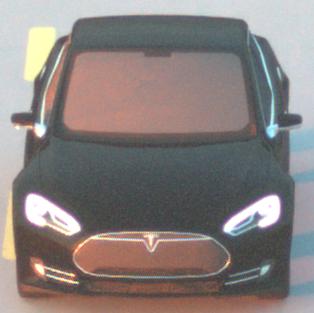
Make: Tesla
Model: Model S 60
Detailed model: Model S
Model produced from: 2013/10
Model produced until: 2014/10
Doors: 5
Color: black
Road condition: dry road
Daytime: sunrise or sunset
Contrast: medium contrast